Breast ultrasound image
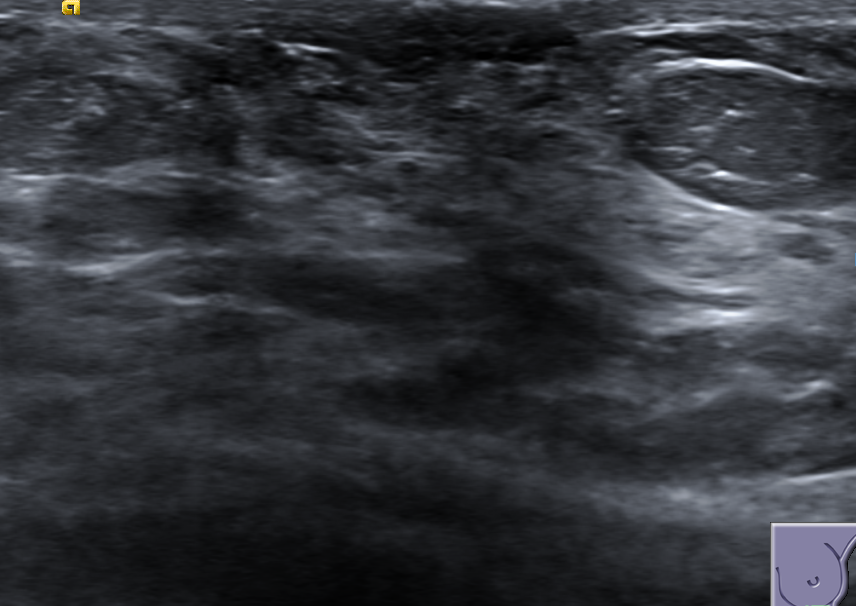
Diagnosis: normal